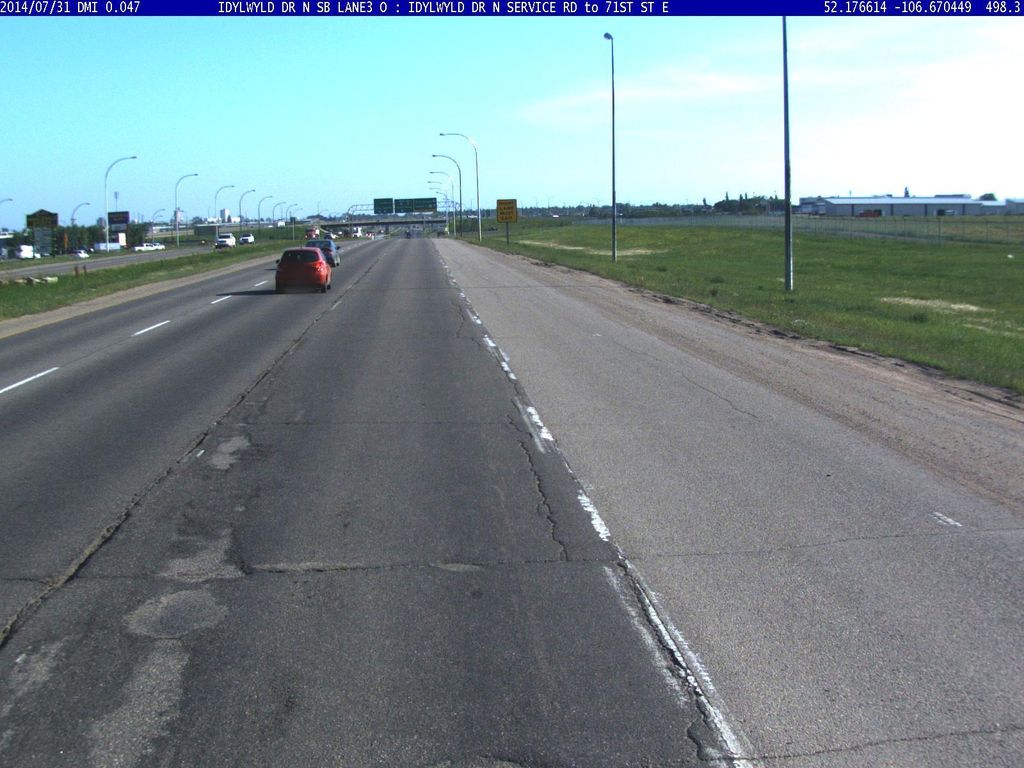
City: saskatoon